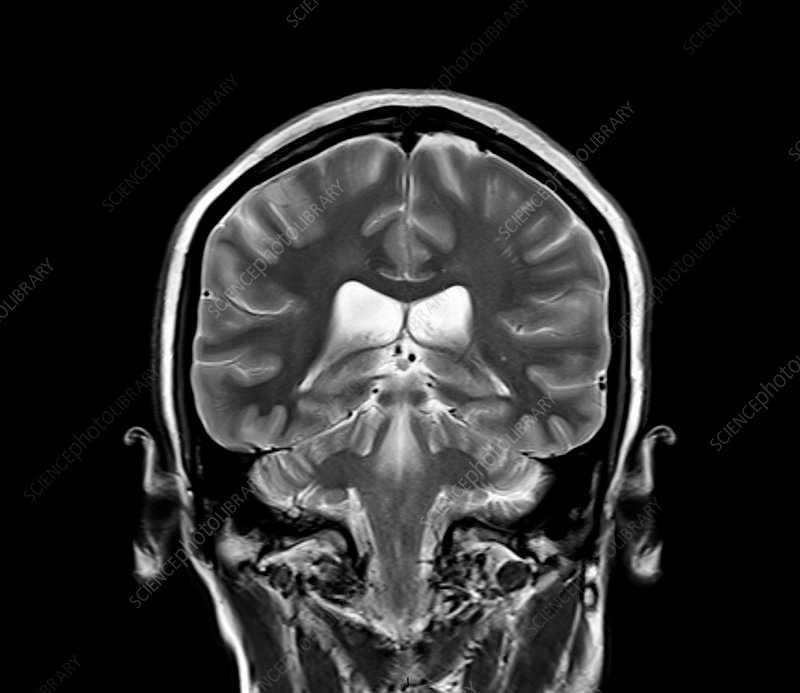
Label: notumor